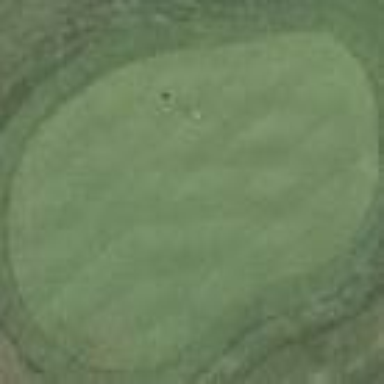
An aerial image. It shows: Golf green.